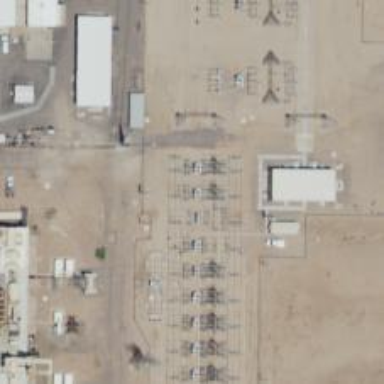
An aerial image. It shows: Switch used for power control.